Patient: sex M, age 62
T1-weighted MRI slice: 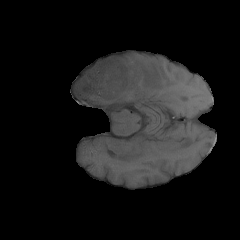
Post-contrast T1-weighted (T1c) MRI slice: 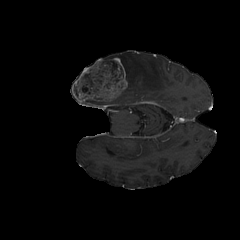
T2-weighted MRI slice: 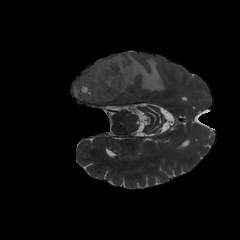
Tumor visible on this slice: yes
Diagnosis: Glioblastoma, IDH-wildtype
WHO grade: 4